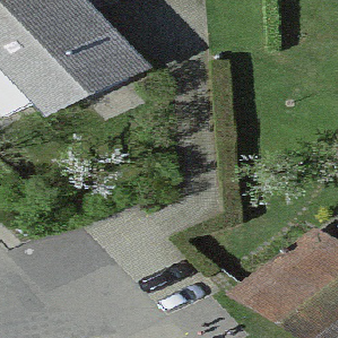
Label: other